Aerial crown-view tile of a tropical tree (Barro Colorado Island, Panama), acquired 20250715:
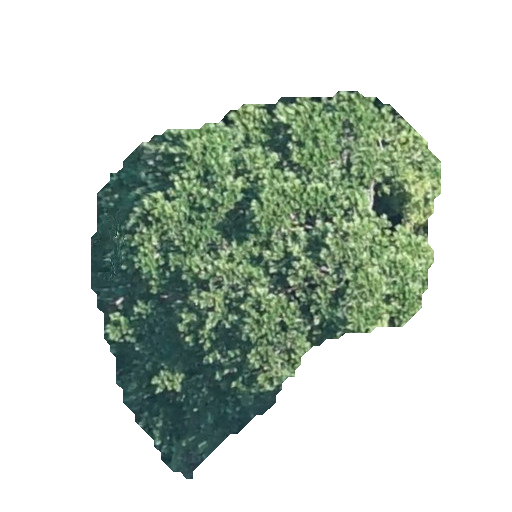
Species: Anacardium excelsum
GBIF accepted scientific name: Anacardium excelsum
Crown area: 130.916 m²